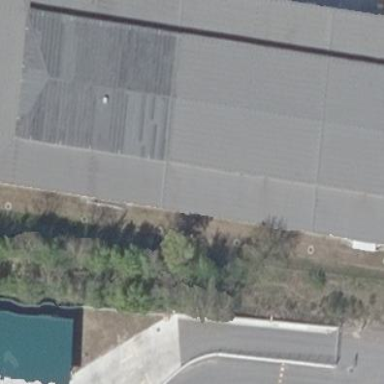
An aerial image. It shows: View of roof of building.